Question: I have a collection 'ALL_quote' with a hash I generate already inside there is a map called 'tmp_ff' with the necessary I want to copy to another collection.

As you see from the picture, I have 'tmp_ff' as a map already inside 'ALL-quote', I want to copy all elements inside 'tmp_ff' to 'ALL_invoice'. Here is what I have so far:
'''
const copyQuoteProduct = firebase.firestore().collection('ALL_quote').where("quote_hashid", "==", "9hgr9Myhc70CUalKnT1u");
await copyQuoteProduct.get().then(function(querySnapshot) {
querySnapshot.docs.map(function(doc) {
console.log("===", doc.tmp_ff); //undefined
this.copy_tmp_ff.push(doc.tmp_ff.q_p1_category); //undefined also, just test
})
});
'''
I believe snapshot is correct, how come I get nothing from 'doc.tmp_ff'? If I want to copy exact element to 'ALL_invoice', and I suppose to have empty map called 'copy_tmp_ff' how can I declare everything from 'doc.tmp_ff' to 'copy_tmp_ff'?
And I will push all 'copy_tmp_ff' like this to 'ALL_quote':
'''
const ref = collection(db, "ALL_invoice");
addDoc(ref, copy_tmp_ff) //empty right now
'''
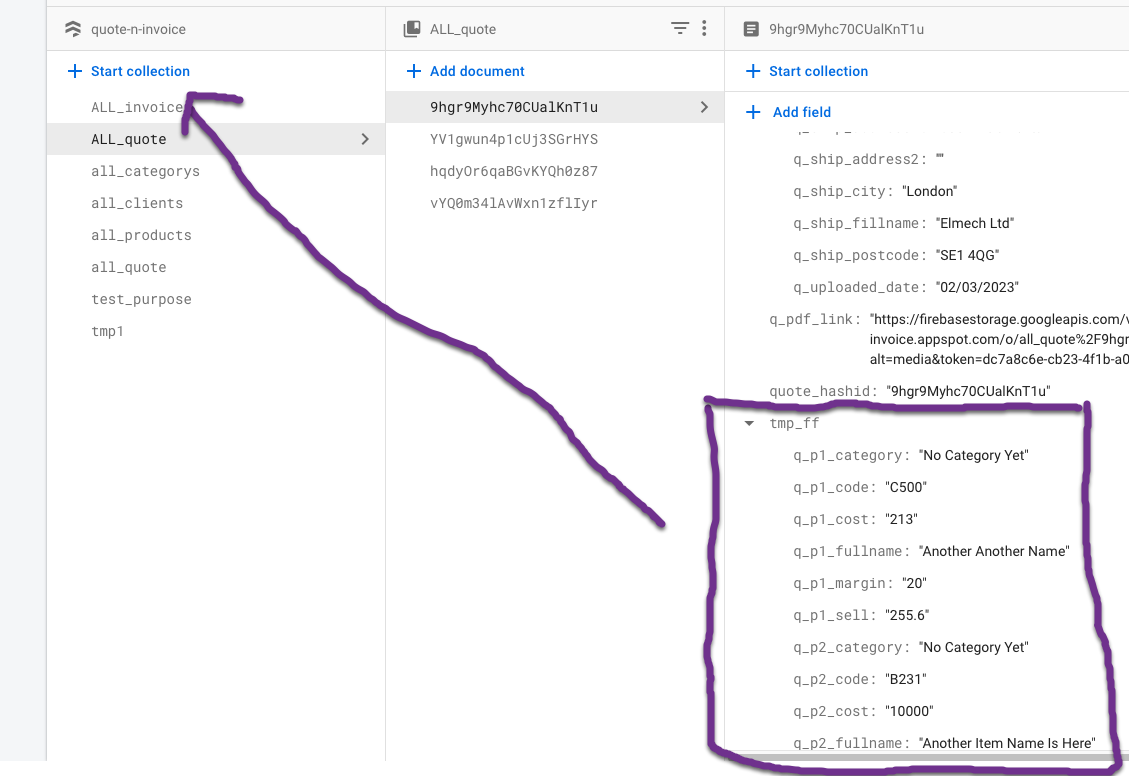
Answer: If you want to add a new document to 'ALL_invoice' with the data that you marked, that'd be:
'''
const copyQuoteProduct = firebase.firestore().collection('ALL_quote').where("quote_hashid", "==", "9hgr9Myhc70CUalKnT1u");
const allInvoiceRef = firebase.firestore().collection('ALL_invoice');
await copyQuoteProduct.get().then(function(querySnapshot) {
querySnapshot.docs.map(function(doc) {
allInvoiceRef.add({ tmp_ff: doc.data().tmp_ff });
})
});
'''
---
If 'quote_hashid' is always the same value as the document ID, you don't need the query or loop, and can simplify the above to:
'''
const copyQuoteProduct = firebase.firestore().collection('ALL_quote').doc("9hgr9Myhc70CUalKnT1u");
const allInvoiceRef = firebase.firestore().collection('ALL_invoice');
await copyQuoteProduct.get().then(function(doc) {
allInvoiceRef.add(allInvoiceRef, { tmp_ff: doc.data().tmp_ff });
});
'''